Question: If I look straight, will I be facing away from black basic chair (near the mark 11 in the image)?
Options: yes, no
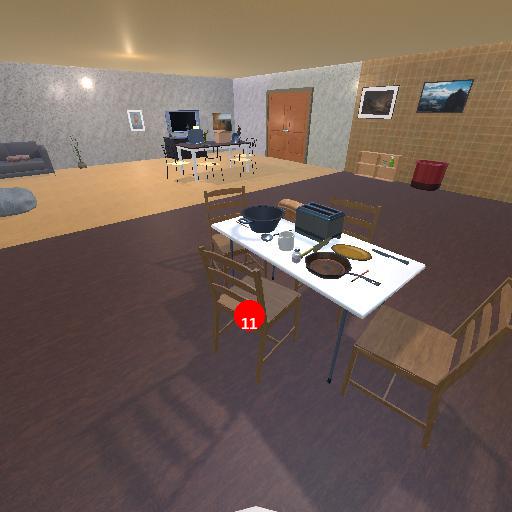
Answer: yes